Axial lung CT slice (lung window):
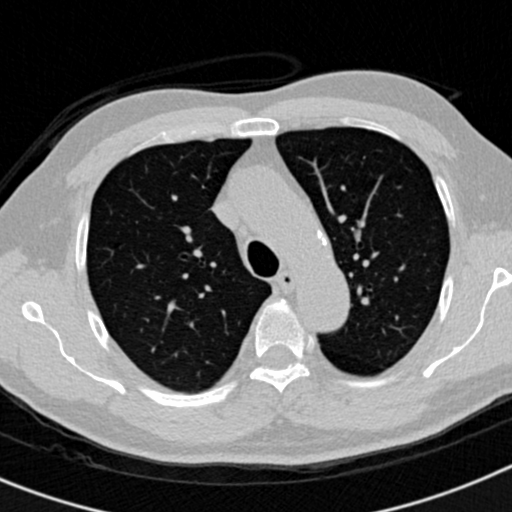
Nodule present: no